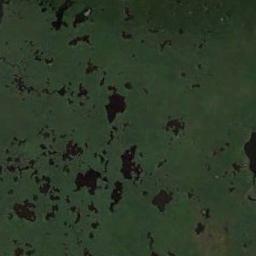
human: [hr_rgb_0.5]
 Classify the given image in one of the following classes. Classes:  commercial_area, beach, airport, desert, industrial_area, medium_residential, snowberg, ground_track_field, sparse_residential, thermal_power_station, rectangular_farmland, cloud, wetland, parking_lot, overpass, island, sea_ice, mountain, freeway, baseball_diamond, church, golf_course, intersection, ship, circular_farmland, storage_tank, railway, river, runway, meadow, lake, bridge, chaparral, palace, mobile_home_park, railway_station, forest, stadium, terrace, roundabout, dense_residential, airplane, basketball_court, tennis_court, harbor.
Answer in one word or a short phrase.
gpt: wetland